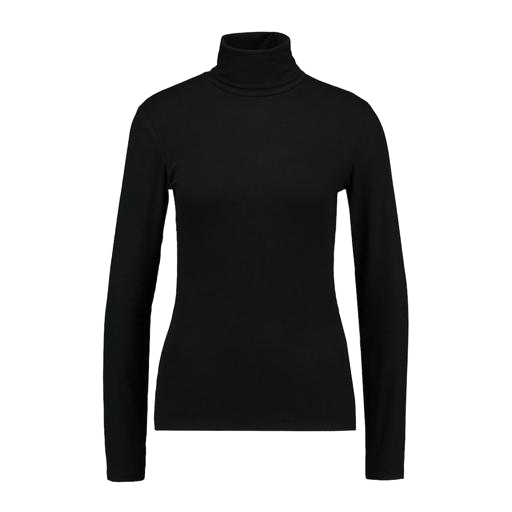
black polo-neck top, turtleneck tee, black plain roll neck, white background